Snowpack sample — Loveland Pass, Silver Plume, Colorado, USA (12/14/25, 10:50 AM MST)
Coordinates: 39.664, -105.882
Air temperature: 36 °F
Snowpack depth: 67 cm
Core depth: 10 cm
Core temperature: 50 °F
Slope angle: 6°, slope face: 326°
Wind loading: low
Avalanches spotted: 0
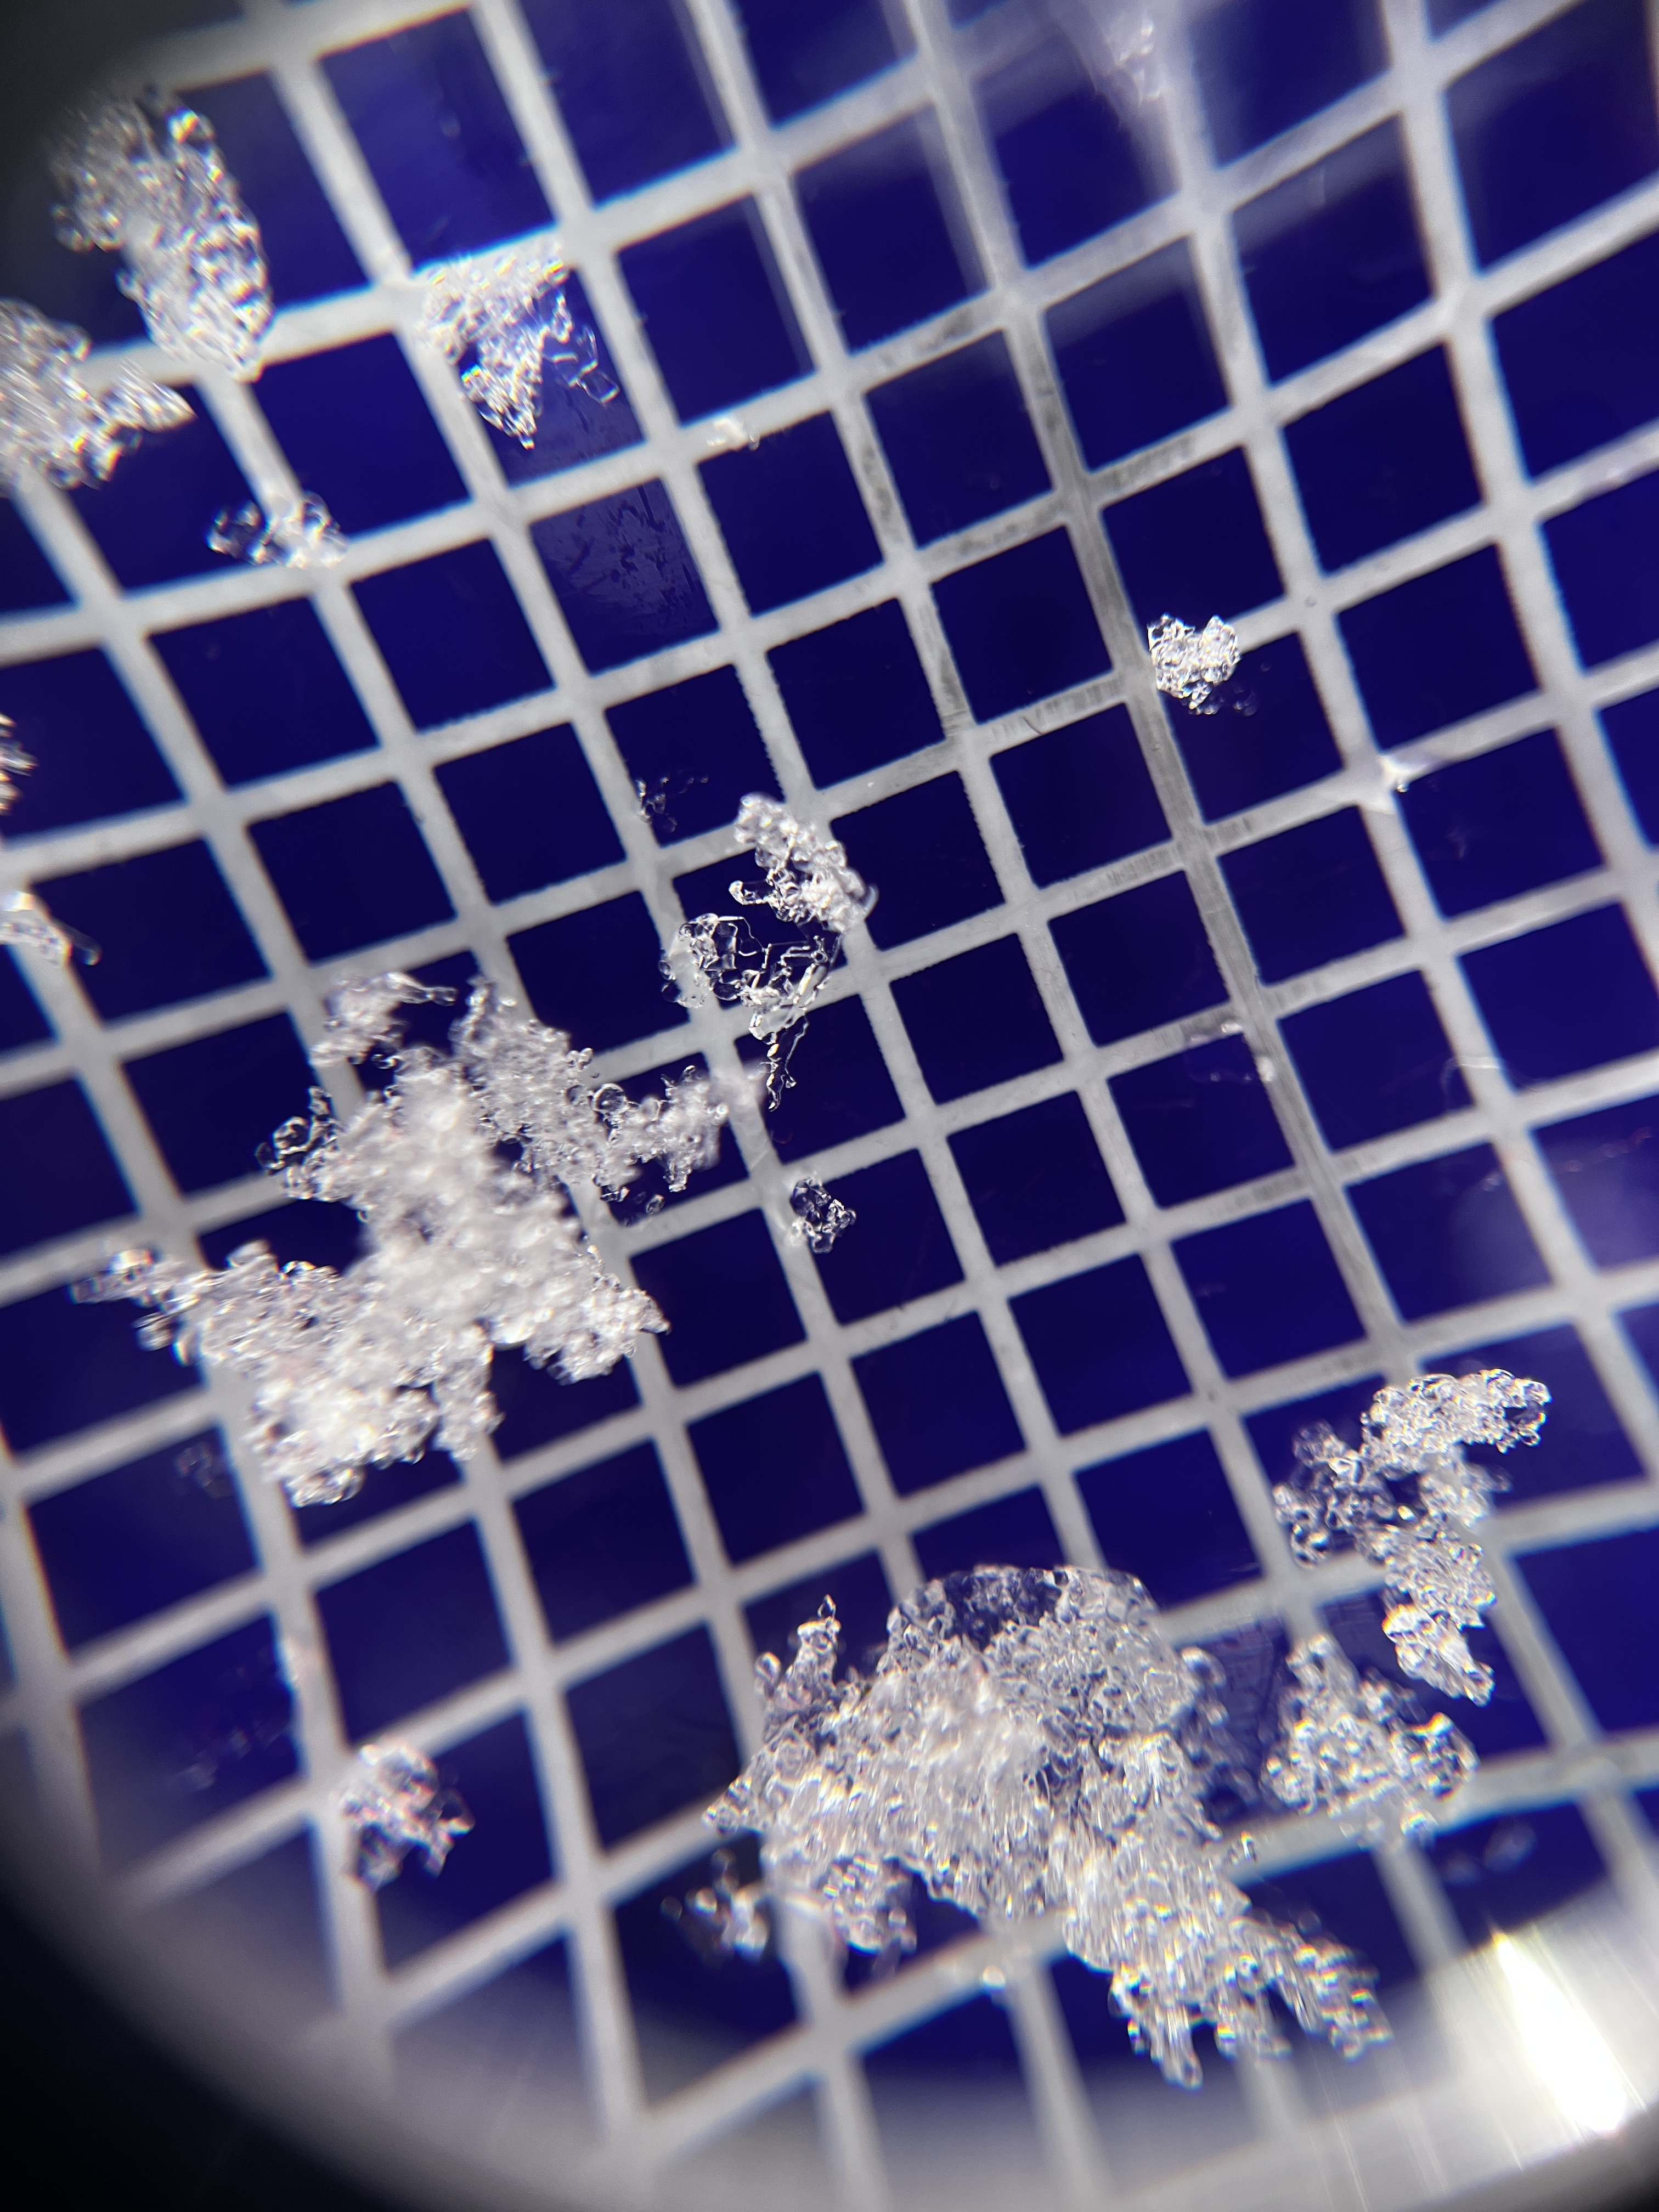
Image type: magnified_profile
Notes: No avalanches spotted, very late start to the season with minimal snowpack